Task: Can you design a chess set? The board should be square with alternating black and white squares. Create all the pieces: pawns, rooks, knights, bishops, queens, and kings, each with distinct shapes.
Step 2578:
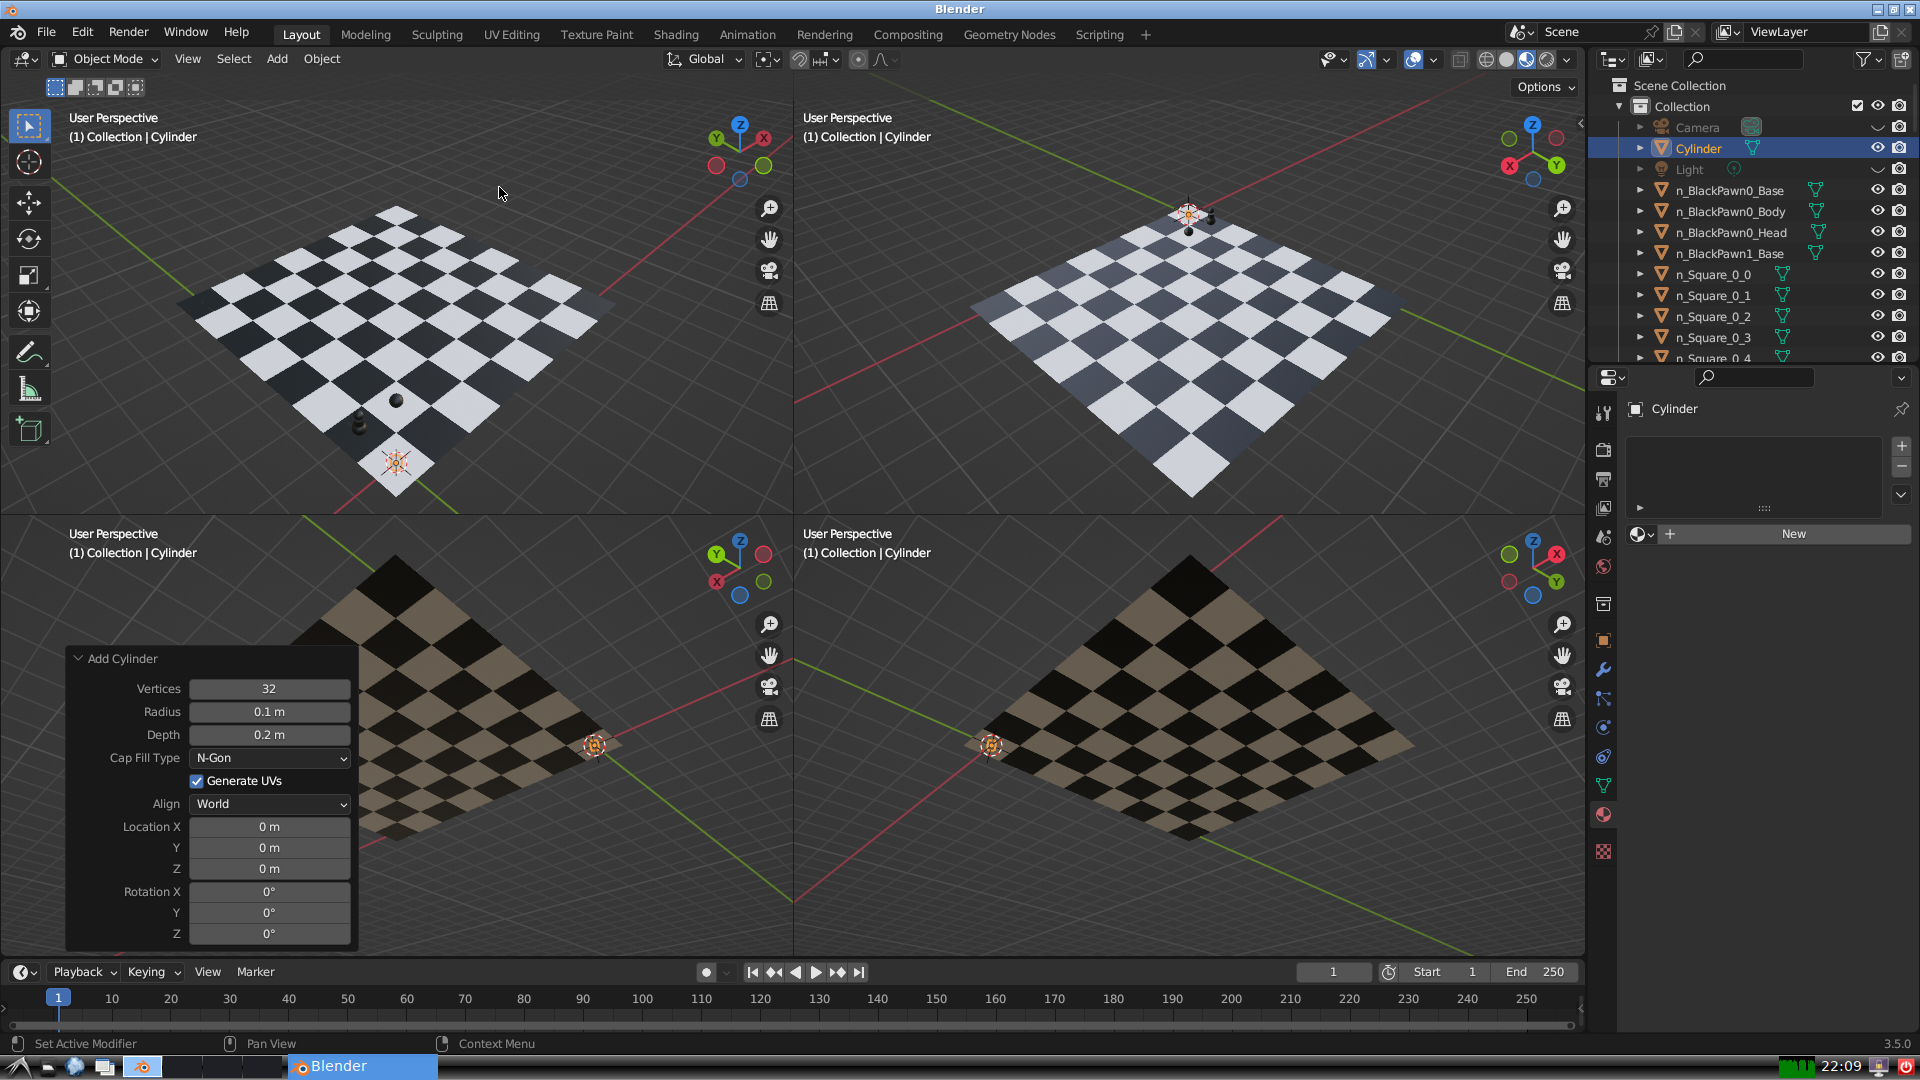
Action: {"mouse_move": [270, 708]}